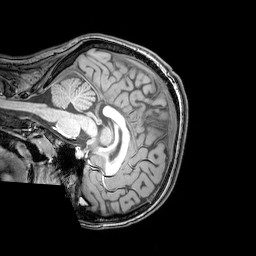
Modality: T1w
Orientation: sagittal
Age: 22
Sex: female
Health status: healthy
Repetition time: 0.081 s
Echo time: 0.037 s